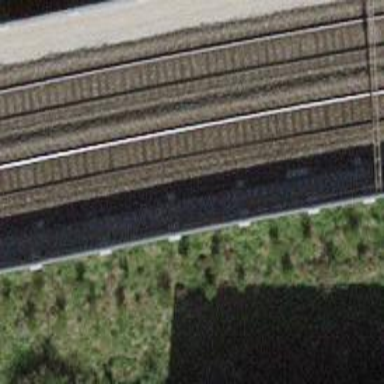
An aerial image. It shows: Single-track railway with electrified contact lines.